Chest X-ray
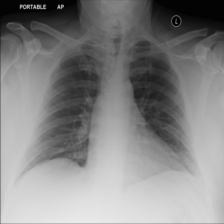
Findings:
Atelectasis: negative
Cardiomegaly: negative
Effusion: negative
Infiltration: negative
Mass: negative
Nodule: negative
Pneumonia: negative
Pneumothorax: negative
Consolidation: negative
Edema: negative
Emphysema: negative
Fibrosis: negative
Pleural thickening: negative
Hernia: negative